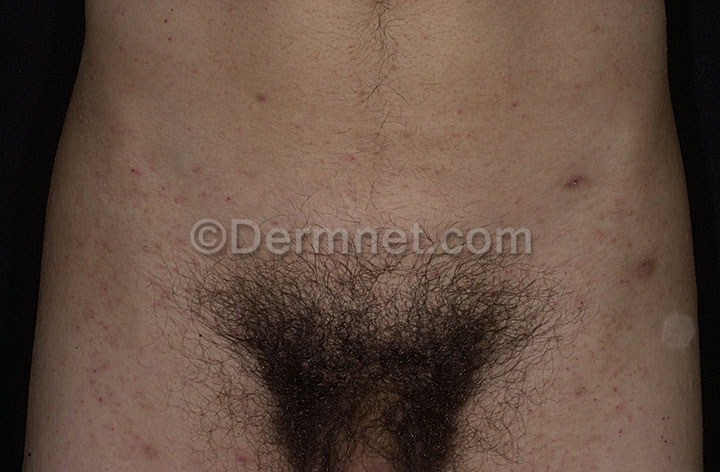
Disease: Scabies Lyme Disease and other Infestations and Bites